Question: I have a problem and i couldn't find the solution on web. I'm using asp CheckBoxList but i have too many data to list. I want to list items like in 2 column in box area. I'm sharing an image. Please check it out. So how can i do something like that?

The important thing is; this checkboxlist filling dynamically from code behind. I dont have ListItem on html page. So i cant style them. Any idea?
'''
<asp:CheckBoxList ID="AreaCheckBoxes" runat=server>
</asp:CheckBoxList>
'''
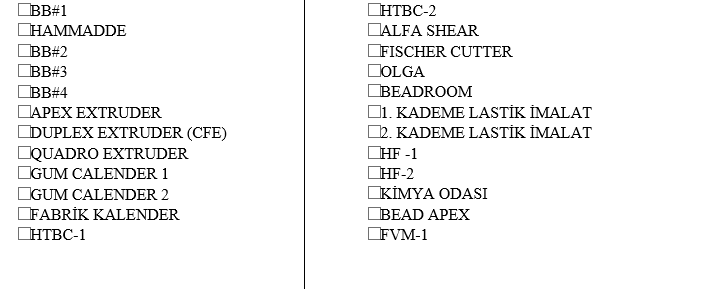
Answer: You can set the <URL> property to 'Table'.
'''
<asp:CheckBoxList ID="AreaCheckBoxes"
RepeatColumns="2"
RepeatLayout="Table"
RepeatDirection="Vertical"
runat=server>
</asp:CheckBoxList>
'''